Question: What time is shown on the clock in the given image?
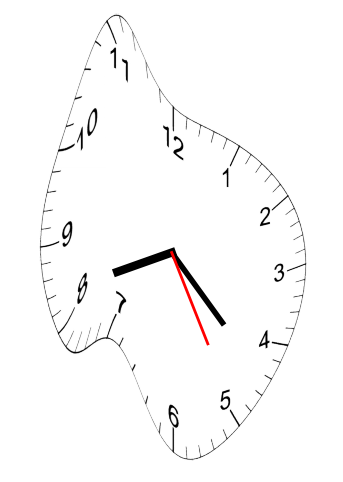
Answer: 08:22:25